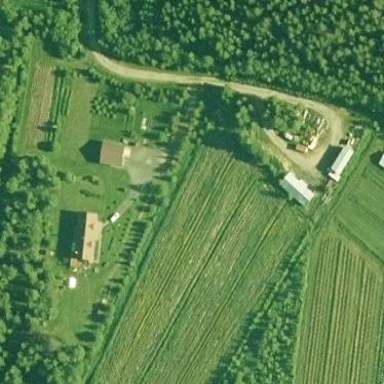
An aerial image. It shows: Farmyard area.